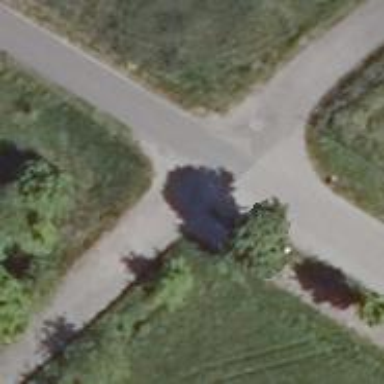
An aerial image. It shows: Unclassified road with sidewalk on the left.